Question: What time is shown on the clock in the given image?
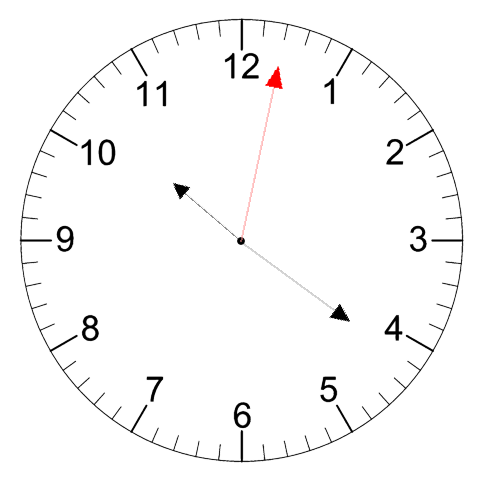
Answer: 10:21:02